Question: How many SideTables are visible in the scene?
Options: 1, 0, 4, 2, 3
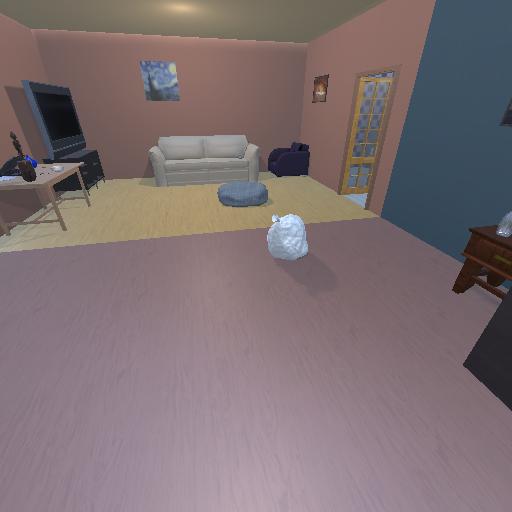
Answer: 1